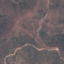
Label: HerbaceousVegetation